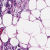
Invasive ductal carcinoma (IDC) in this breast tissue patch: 0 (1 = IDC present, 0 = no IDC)